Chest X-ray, AP view. Patient: 26 years old, sex F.
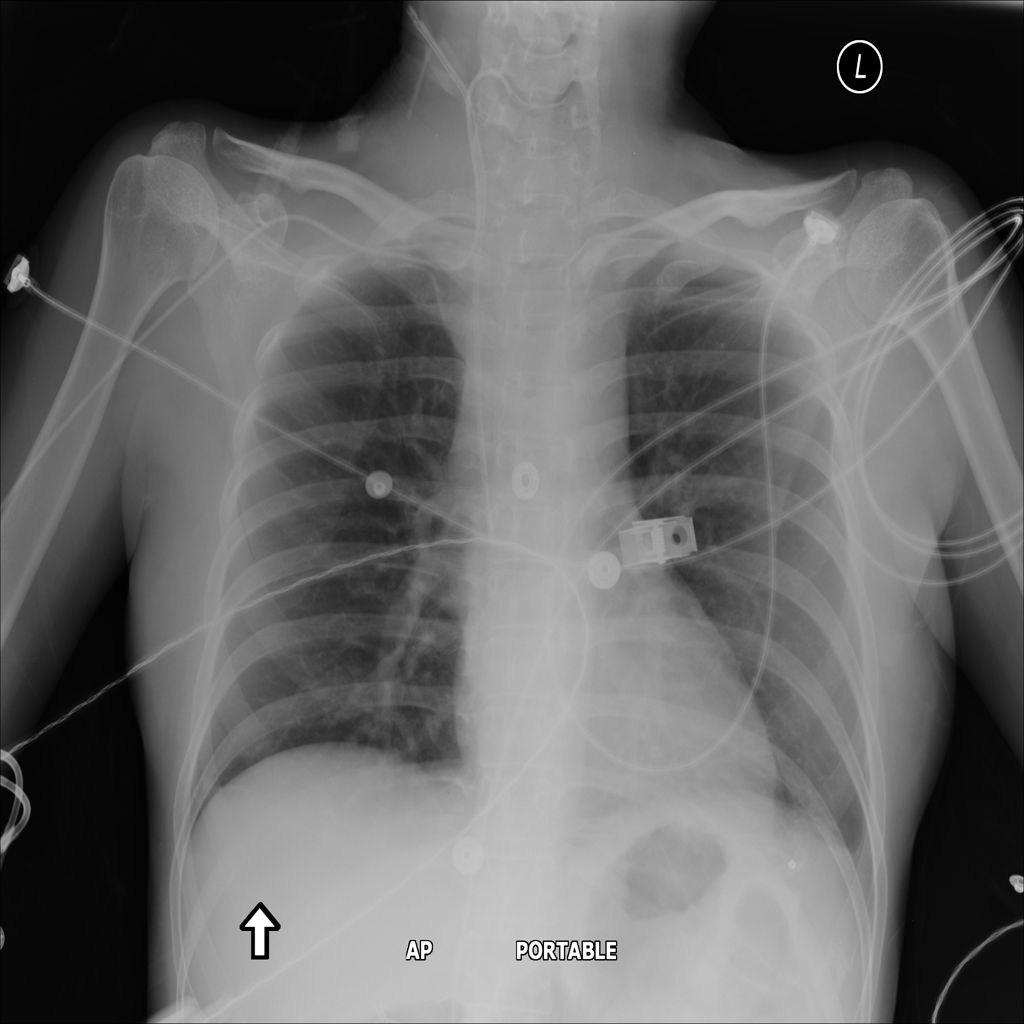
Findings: Effusion